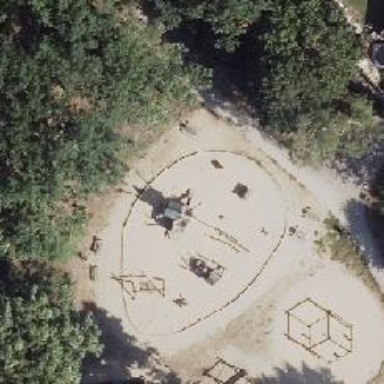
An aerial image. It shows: Playground with slide.